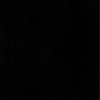
Label: dusty